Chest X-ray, PA view. Patient: 42 years old, sex M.
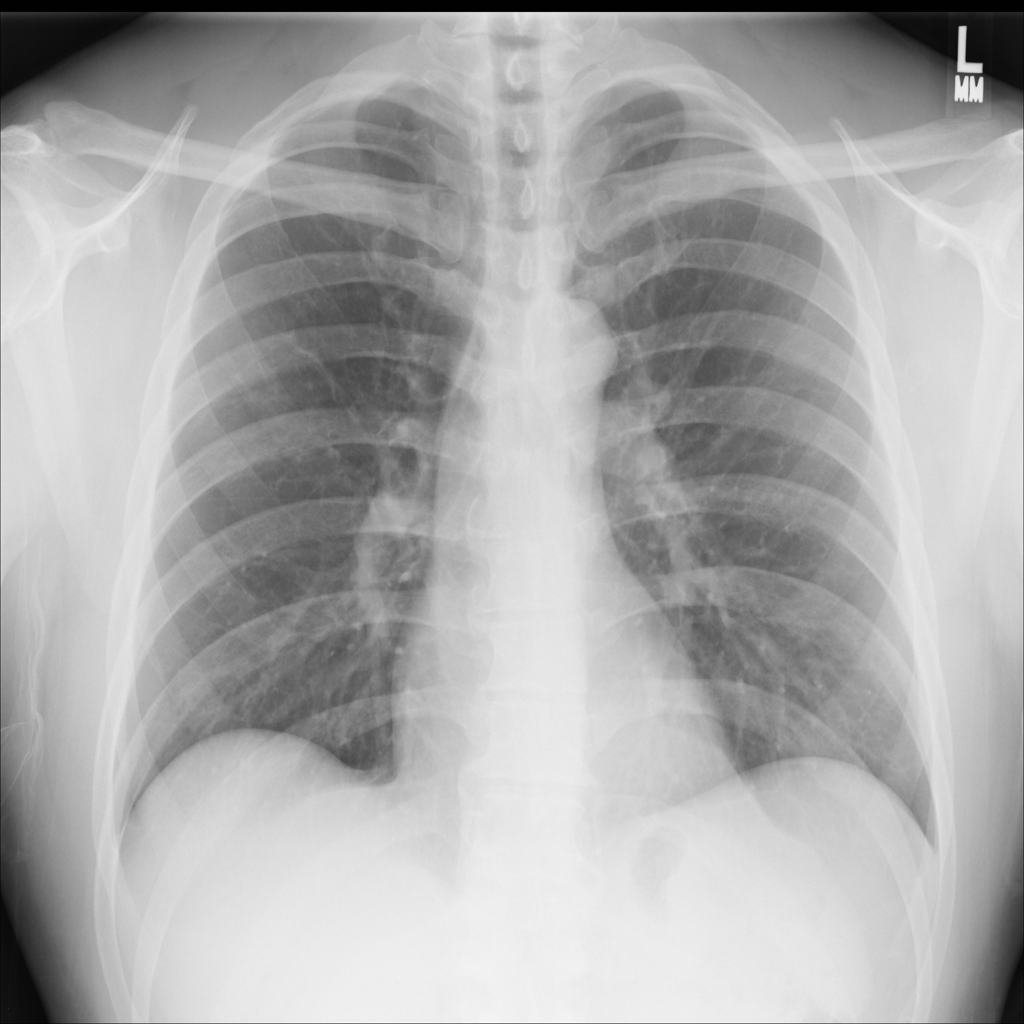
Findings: No Finding